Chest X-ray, PA view. Patient: 54 years old, sex F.
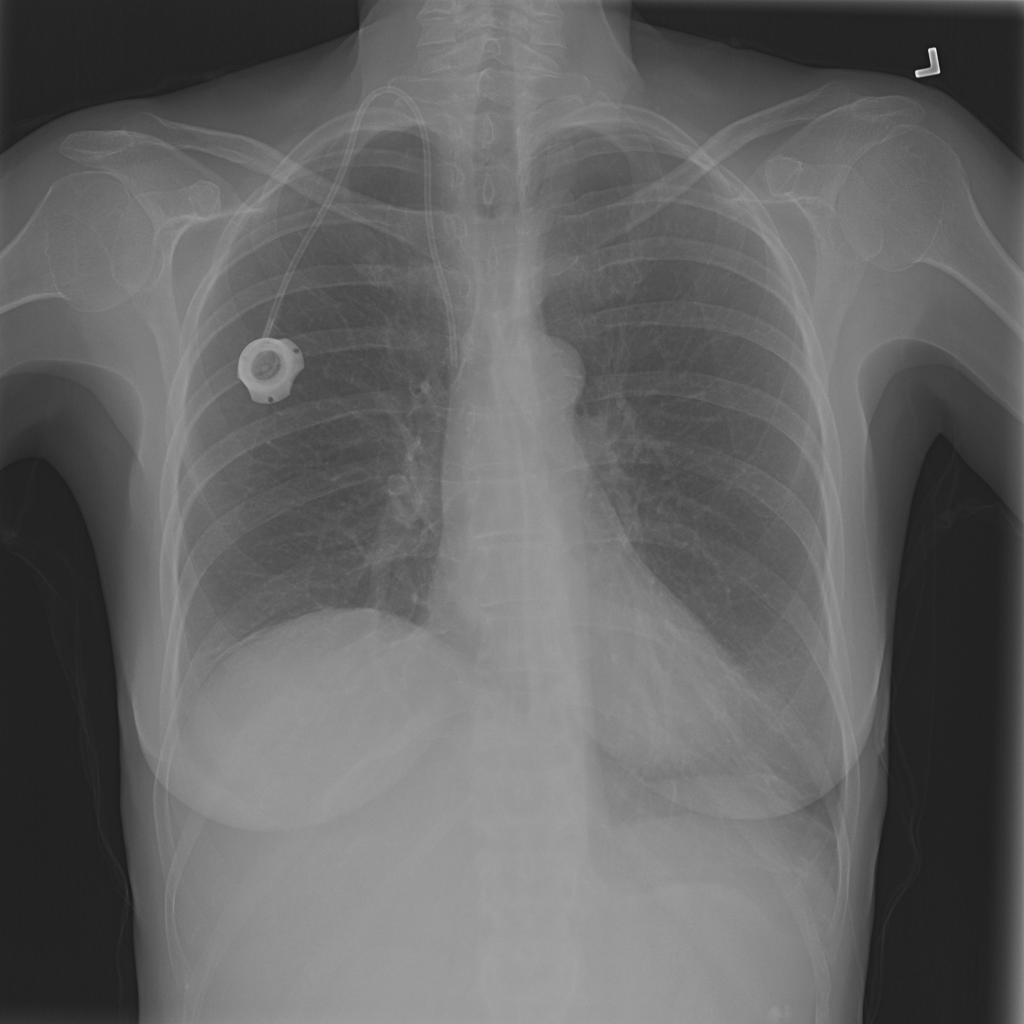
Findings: No Finding